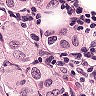
Metastatic tissue present: yes